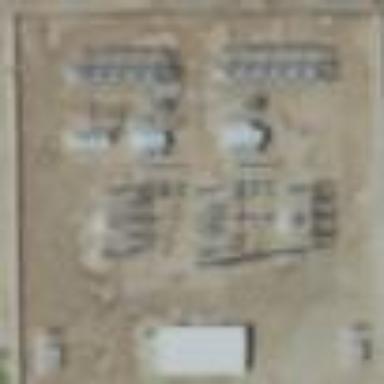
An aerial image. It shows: Power substation.